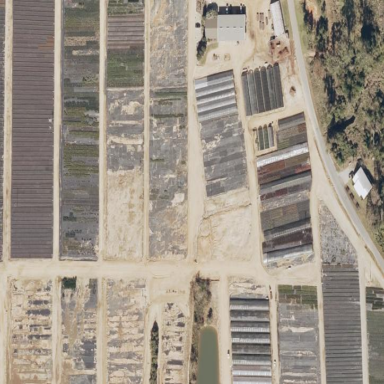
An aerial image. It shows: Greenhouse used for horticulture.